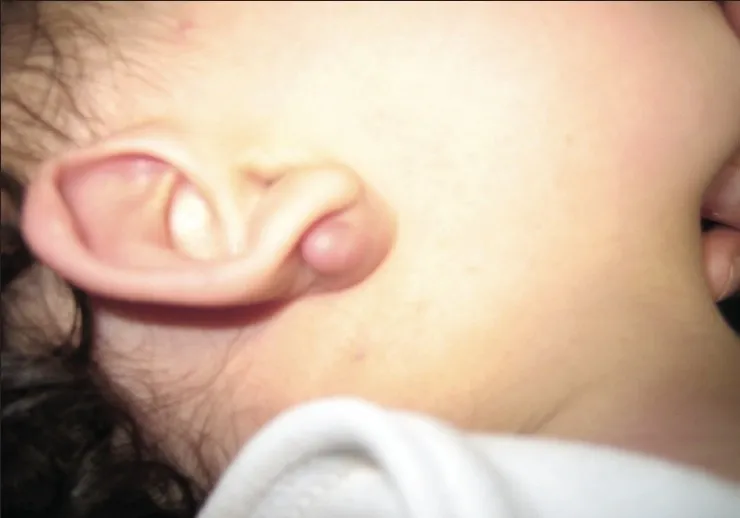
Auricular mass (Note the absence of inflammatory sign).
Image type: medical_photograph (other_medical_photograph)